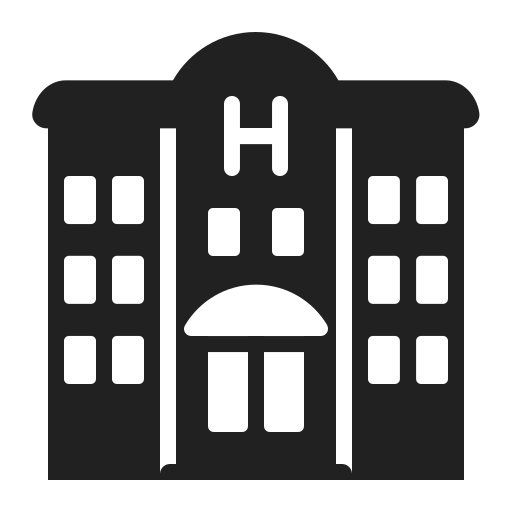
hotel high contrast